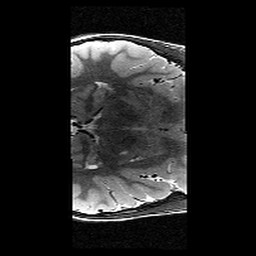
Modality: T2w
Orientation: axial
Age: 9
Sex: female
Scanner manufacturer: siemens
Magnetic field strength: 3 T
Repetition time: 9.23 s
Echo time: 0.067 s